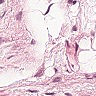
Metastatic tissue present: no